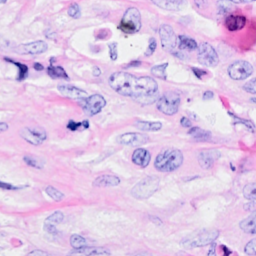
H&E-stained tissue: Breast